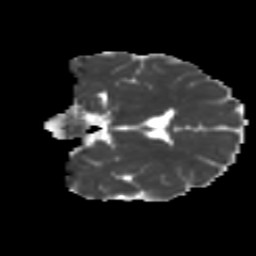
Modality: MD
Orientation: coronal
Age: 15
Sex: male
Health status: ill
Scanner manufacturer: ge
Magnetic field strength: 3 T
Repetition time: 6.752 s
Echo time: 0.079 s